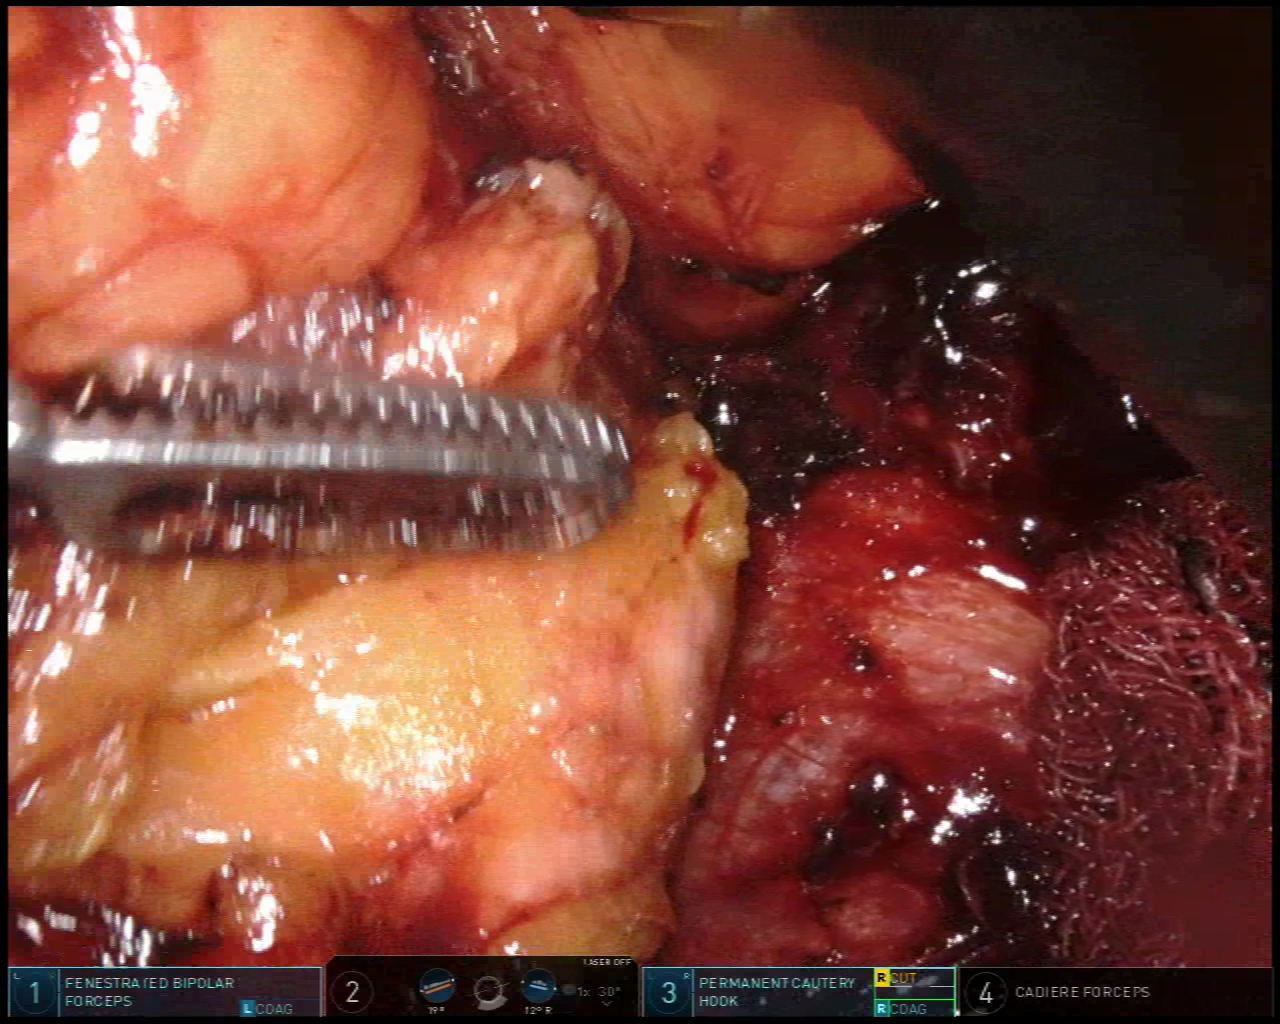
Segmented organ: pancreas
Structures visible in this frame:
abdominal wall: no
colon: no
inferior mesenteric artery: no
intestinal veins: no
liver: no
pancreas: yes
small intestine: no
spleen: no
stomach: no
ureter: no
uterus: no
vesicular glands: no